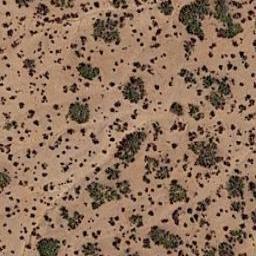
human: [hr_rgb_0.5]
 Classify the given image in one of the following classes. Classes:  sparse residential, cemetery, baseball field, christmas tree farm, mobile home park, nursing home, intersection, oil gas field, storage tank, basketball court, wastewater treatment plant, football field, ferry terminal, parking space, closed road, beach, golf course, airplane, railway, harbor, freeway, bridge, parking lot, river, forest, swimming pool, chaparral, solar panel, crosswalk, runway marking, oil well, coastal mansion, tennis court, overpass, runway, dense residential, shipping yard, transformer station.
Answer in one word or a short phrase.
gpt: chaparral